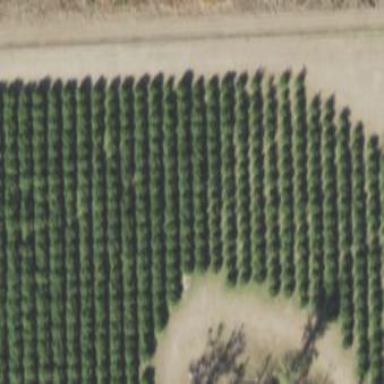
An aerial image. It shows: Plant nursery cultivating trees.